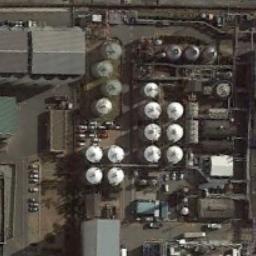
Label: storage tanks